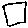
Label: square